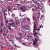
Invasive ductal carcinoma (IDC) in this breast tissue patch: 0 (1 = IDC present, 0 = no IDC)